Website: lowes
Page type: stored-credit-cards
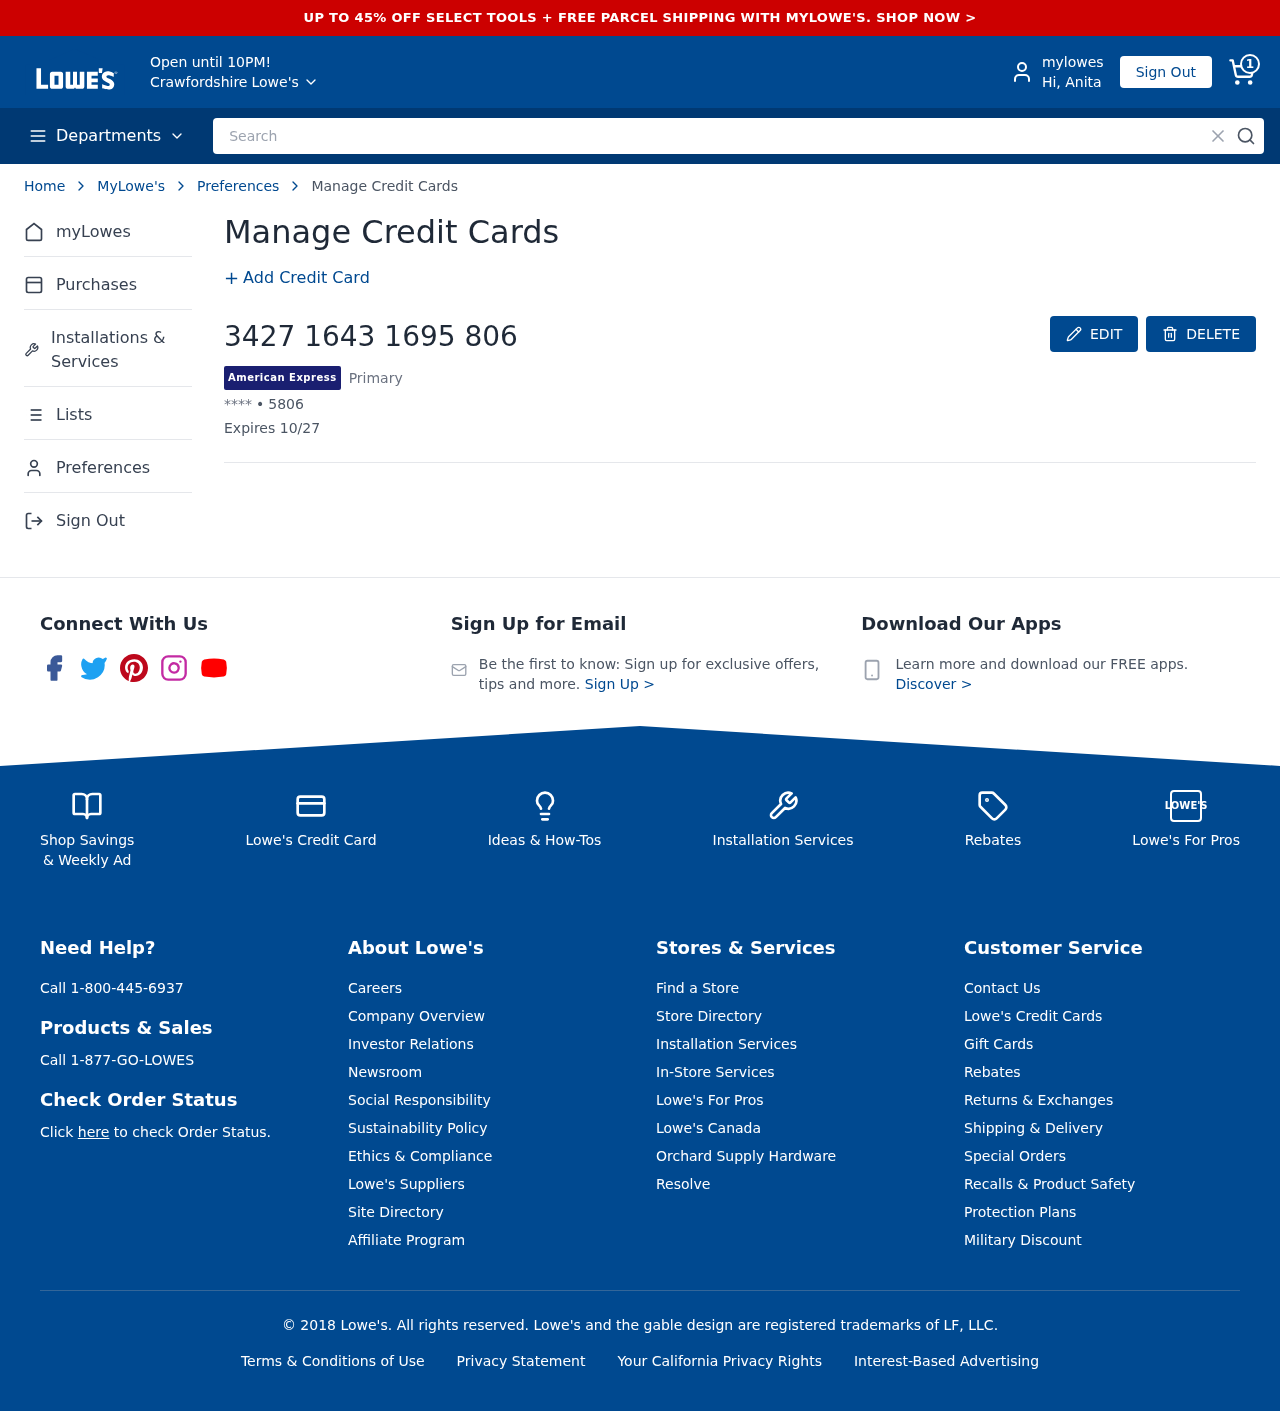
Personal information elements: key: PII_CARD_EXPIRY
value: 10/27
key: PII_CARD_LAST4
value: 5806
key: PII_CARD_NUMBER
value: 3427 1643 1695 806
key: PII_CARD_TYPE
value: American Express
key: PII_CITY
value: Crawfordshire
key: PII_FIRSTNAME
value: Anita
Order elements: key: ORDER_NUM_ITEMS
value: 1
Search elements: key: HEADER_SEARCH
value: Search